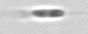
Label: flagellate_morphotype3